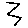
Label: zigzag